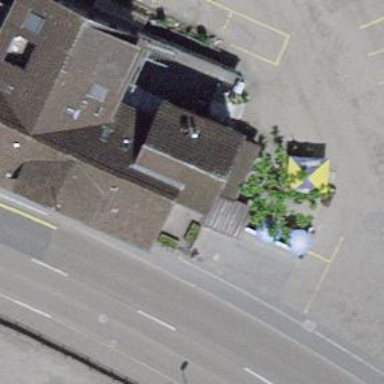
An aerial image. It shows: Restaurant.